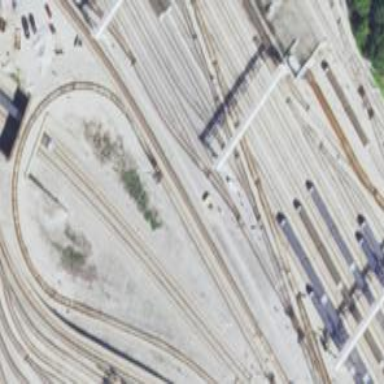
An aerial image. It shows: Electrified rail in service yard.